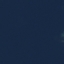
Land use / land cover class: SeaLake